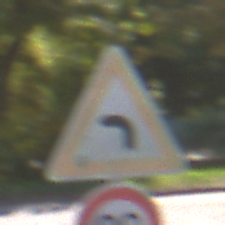
Verkehrszeichen: KurveLinks
Zusatzzeichen unten: Geschwindigkeit90
Umgebung: Outdoor, Urban
Tageszeit: Midday
Wetter: Clear
Licht: Natural
Jahreszeit: NotSpecified
Kontrast: HighContrast